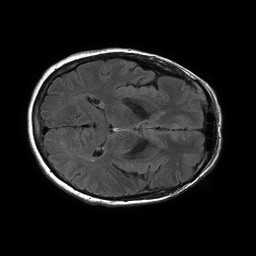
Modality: FLAIR
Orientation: axial
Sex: female
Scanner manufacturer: philips
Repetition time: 11 s
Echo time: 0.125 s